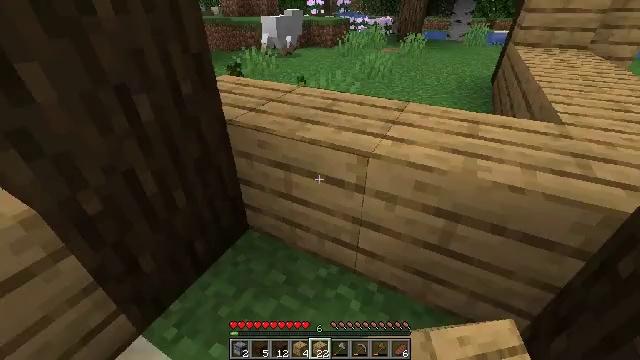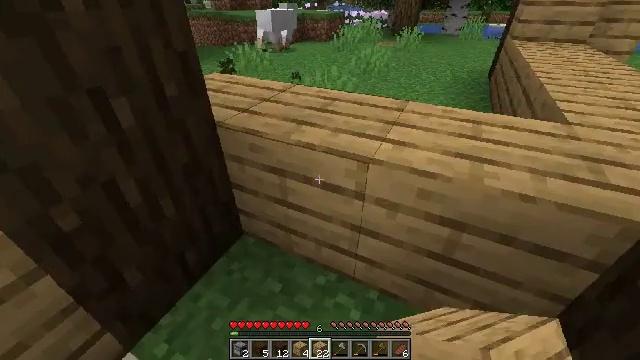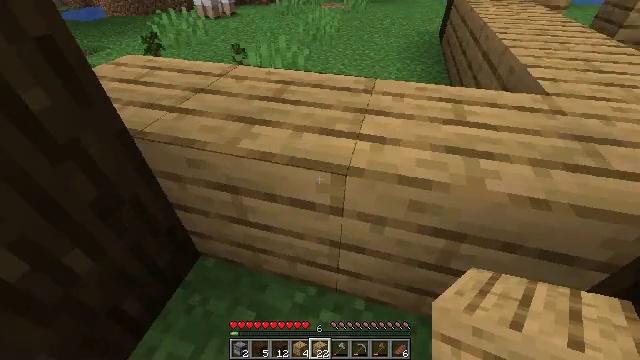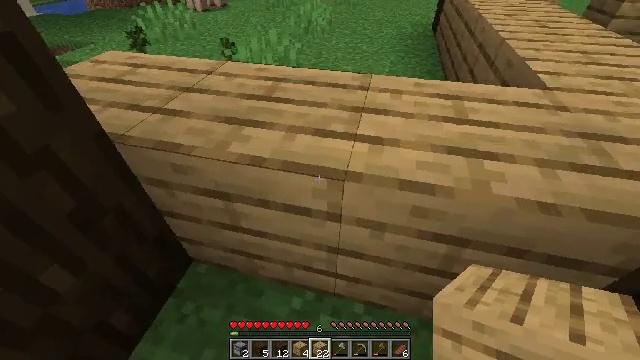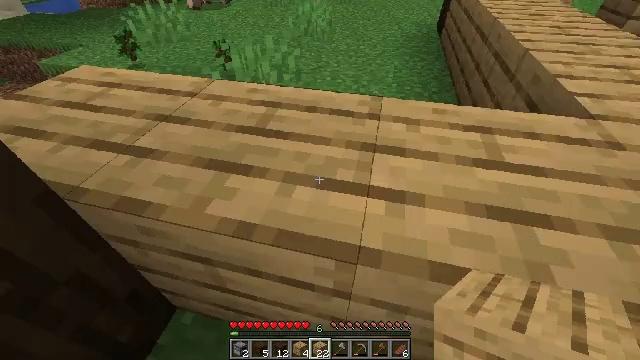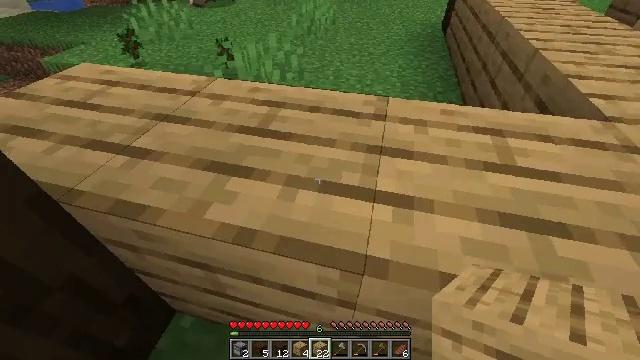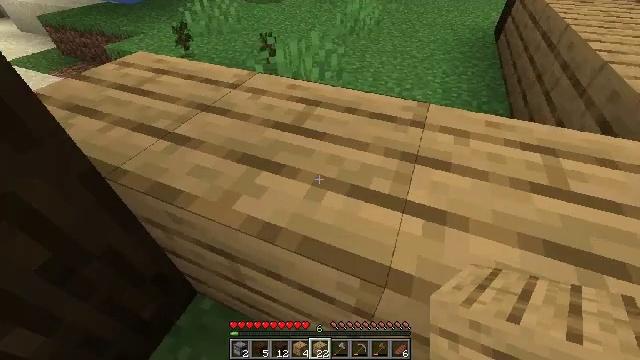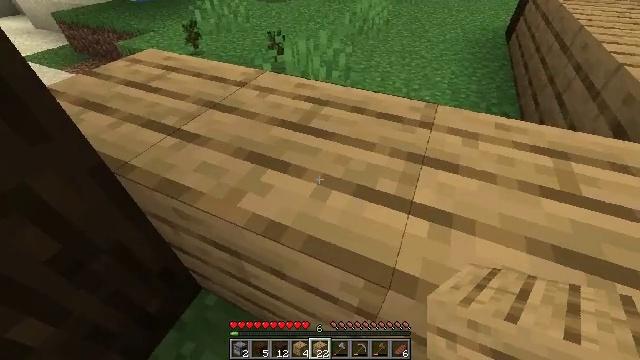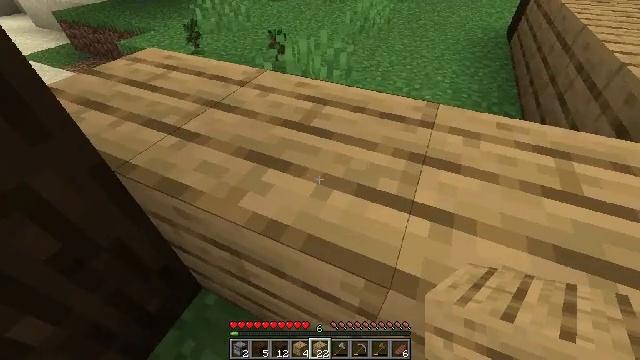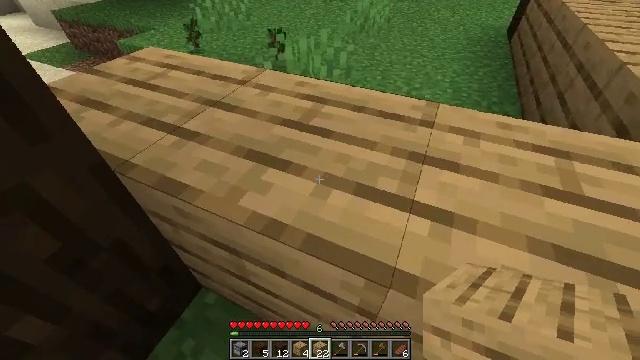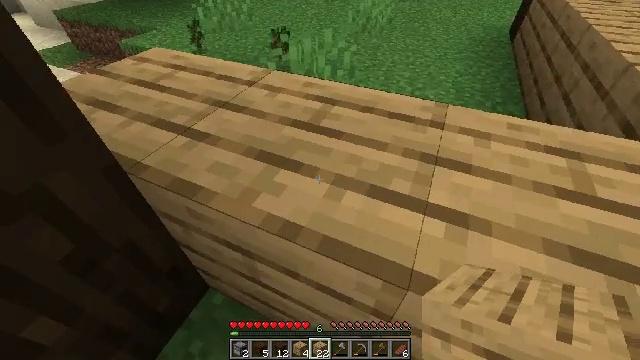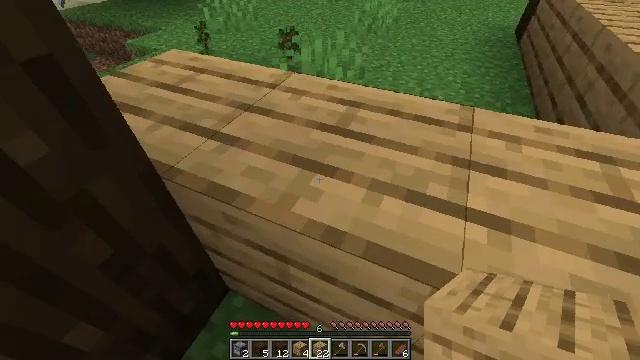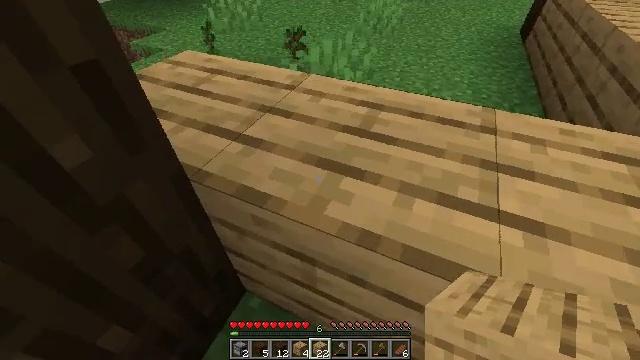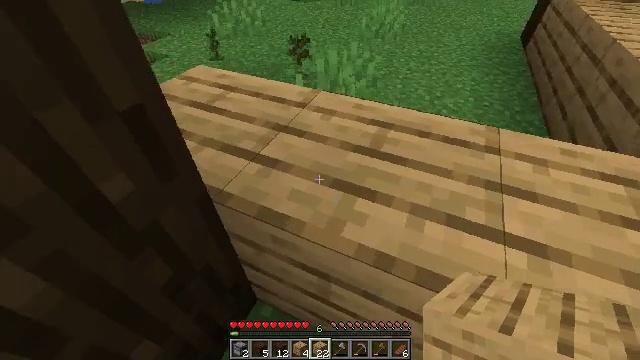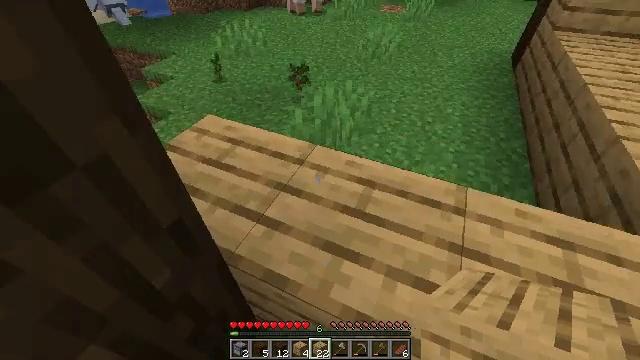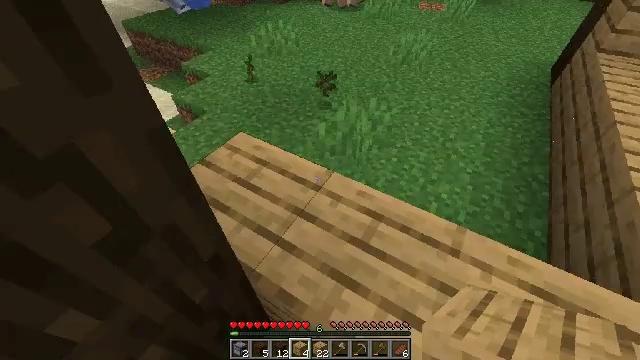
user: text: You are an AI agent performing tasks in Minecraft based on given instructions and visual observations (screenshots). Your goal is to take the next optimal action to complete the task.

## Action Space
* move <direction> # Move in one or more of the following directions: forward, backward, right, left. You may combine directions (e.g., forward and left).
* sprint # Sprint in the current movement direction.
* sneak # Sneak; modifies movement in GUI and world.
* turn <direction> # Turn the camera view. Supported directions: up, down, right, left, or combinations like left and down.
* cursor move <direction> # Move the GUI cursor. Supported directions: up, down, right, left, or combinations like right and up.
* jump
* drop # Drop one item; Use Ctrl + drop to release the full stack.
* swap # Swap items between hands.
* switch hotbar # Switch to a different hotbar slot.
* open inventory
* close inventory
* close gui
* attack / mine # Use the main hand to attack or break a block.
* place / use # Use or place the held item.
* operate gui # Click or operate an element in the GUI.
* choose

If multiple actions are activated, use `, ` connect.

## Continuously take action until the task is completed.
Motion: motion action
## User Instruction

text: Mine planks.
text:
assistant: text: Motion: move forward, turn right and down
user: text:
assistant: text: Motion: move forward, turn right and down
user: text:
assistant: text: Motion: move forward, turn right and down
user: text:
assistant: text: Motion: move forward
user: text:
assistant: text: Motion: no_op
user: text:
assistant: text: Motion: turn left
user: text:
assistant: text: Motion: turn left
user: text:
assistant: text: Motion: no_op
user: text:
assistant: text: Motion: no_op
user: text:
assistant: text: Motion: move left
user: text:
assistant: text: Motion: move left
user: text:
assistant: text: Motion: move left
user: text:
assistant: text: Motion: move forward and move right, jump
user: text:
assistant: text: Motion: move forward and move right, jump
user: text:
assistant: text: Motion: move forward and move right, turn left and down, jump
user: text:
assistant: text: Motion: move forward and move right, turn left, jump
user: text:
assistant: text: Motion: move forward and move right, jump
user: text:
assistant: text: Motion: move forward and move right, jump
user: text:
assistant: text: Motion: move forward and move right
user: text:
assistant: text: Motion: move right
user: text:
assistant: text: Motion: move right, turn left
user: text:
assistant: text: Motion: turn left and down
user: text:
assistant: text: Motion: turn left and down
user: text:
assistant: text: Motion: turn left
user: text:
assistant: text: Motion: turn left
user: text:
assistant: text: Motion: turn left
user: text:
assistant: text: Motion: turn left
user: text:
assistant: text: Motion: turn left
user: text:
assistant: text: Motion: turn left and up
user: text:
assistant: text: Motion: turn left and up